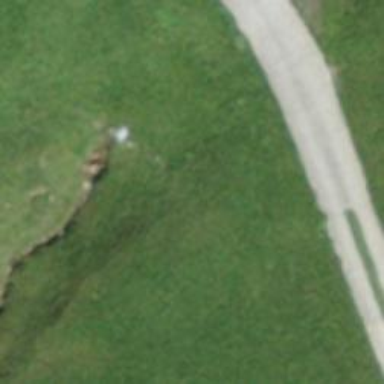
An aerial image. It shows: Culvert tunnel.